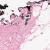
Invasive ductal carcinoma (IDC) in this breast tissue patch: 0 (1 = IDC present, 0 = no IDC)